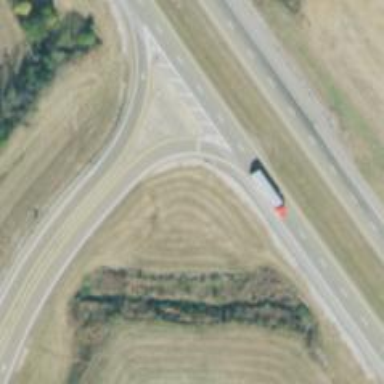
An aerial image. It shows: Trunk link road with asphalt surface.